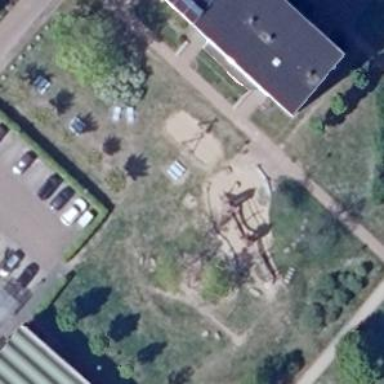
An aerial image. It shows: Playground area for leisure land.